Question: I would like to make a slide up menu for my app, similar to this:

I would like to be able to hold the button and then slide the menu up with my finger.
I already did a slide up menu, which slides up when I click a button, but that is not really what I want. I also created one menu, that slides up when you swipe up on the display, but that didn't really worked, because of the map in the background.
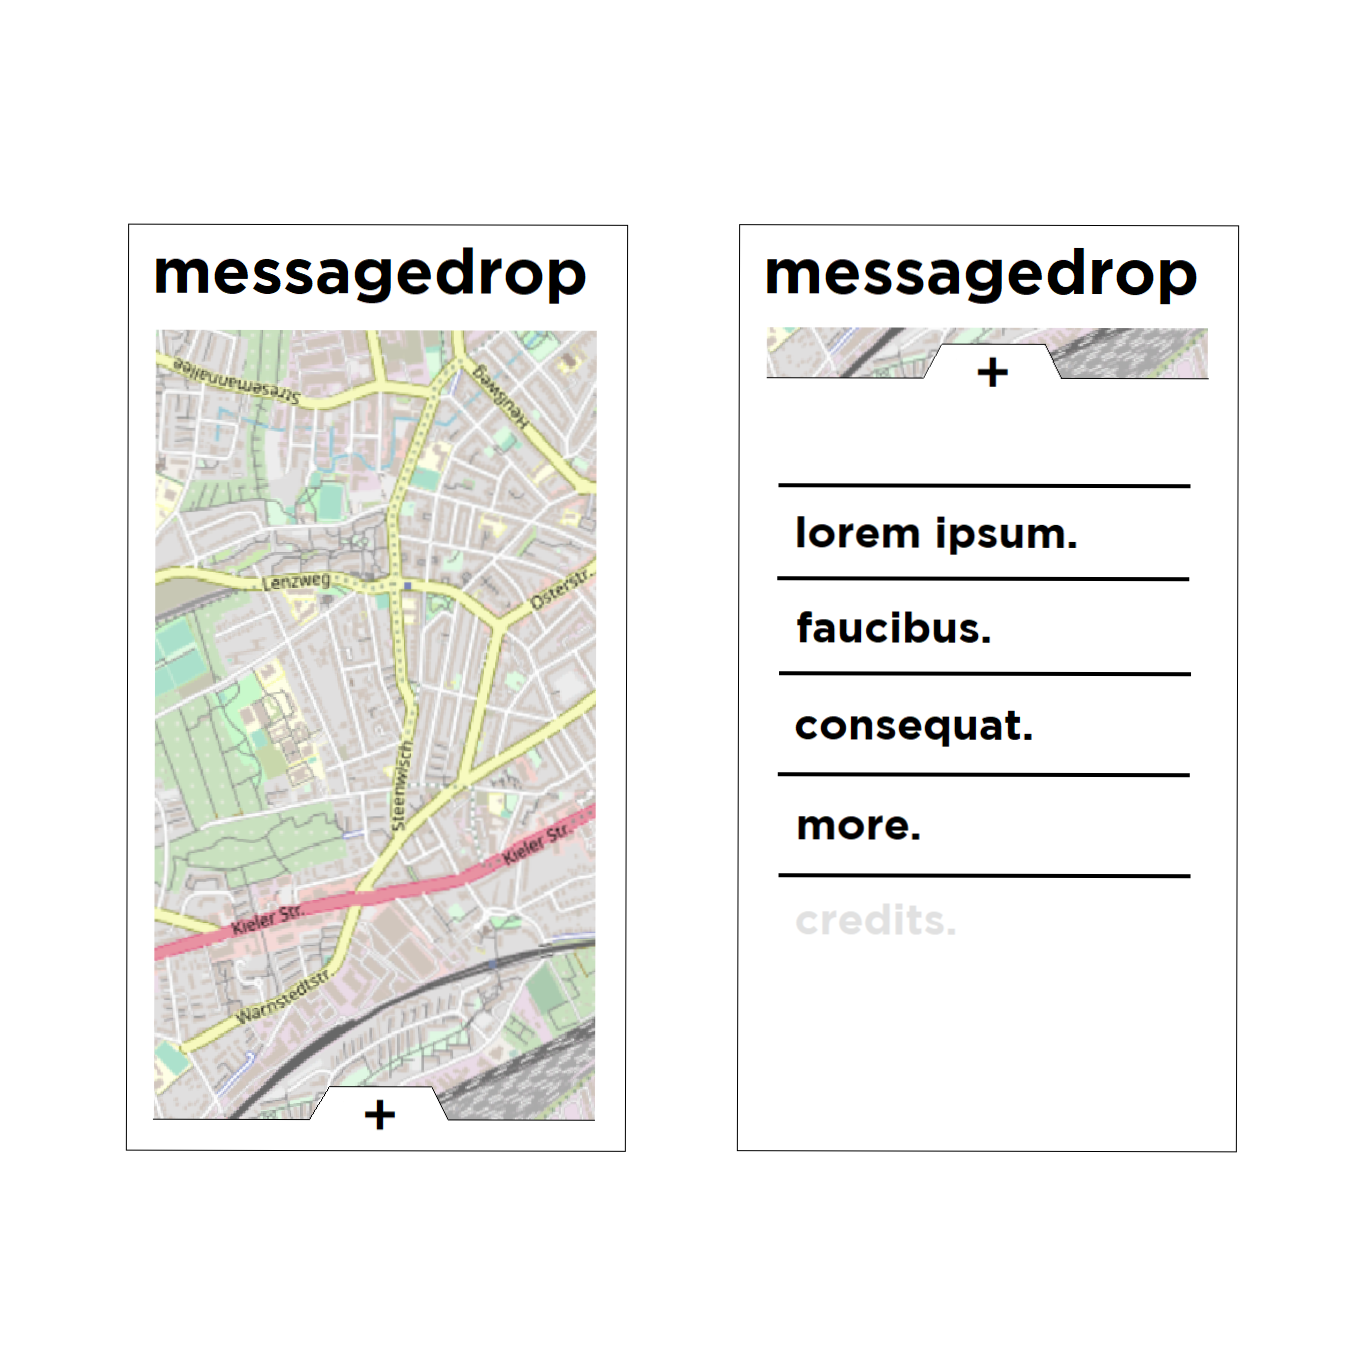
Answer: Easiest way to do it is using <URL>
<URL> you can find material guidelines and description for them
For your case you can create transparent layout (no matter what exactly, 'LinearLayout' for example) with button inside layout and just set 'peekHeight' attribute that equals button.